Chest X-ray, PA view. Patient: 47 years old, sex F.
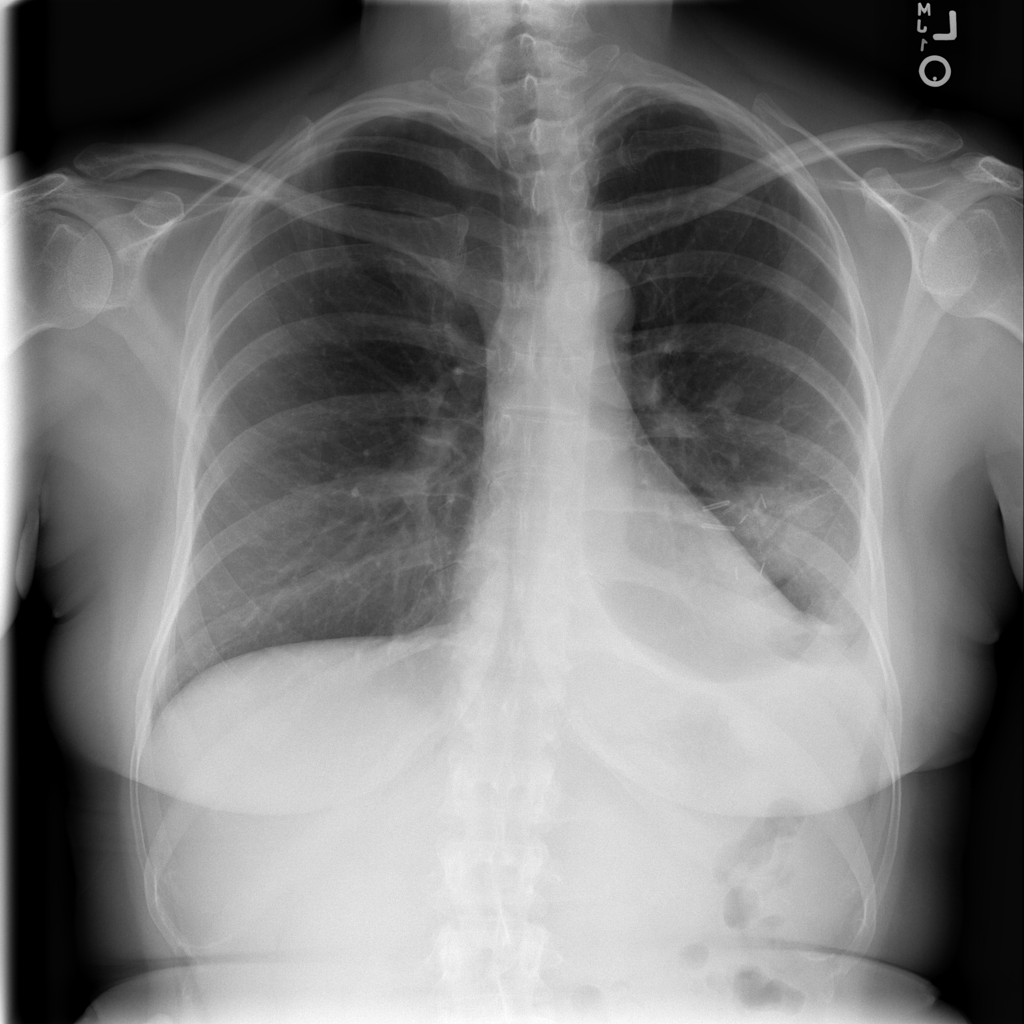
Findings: Atelectasis, Infiltration, Mass